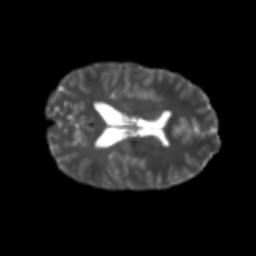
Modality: T2w
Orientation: axial
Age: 21
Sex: male
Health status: healthy
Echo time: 0.074 s